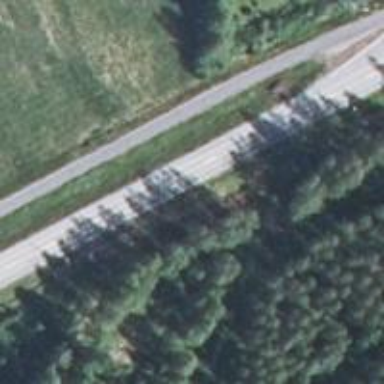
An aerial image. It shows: Abandoned road.